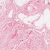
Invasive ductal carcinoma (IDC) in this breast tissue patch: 0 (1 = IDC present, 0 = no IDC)